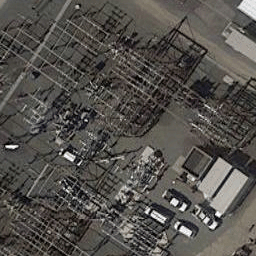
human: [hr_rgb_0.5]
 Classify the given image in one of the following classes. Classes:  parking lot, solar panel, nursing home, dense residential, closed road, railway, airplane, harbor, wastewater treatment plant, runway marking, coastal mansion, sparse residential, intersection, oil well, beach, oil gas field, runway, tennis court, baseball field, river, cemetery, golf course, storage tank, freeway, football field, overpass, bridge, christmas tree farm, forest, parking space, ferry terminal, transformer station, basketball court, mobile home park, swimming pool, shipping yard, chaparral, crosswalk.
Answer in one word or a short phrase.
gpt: transformer station